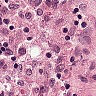
Metastatic tissue present: no